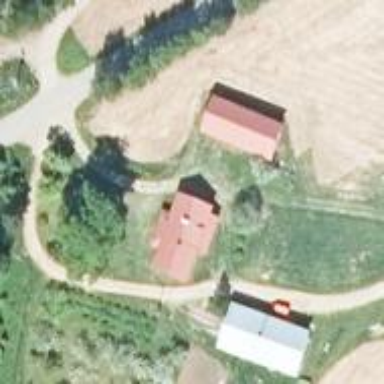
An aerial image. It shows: Farmyard area.